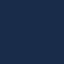
Label: SeaLake